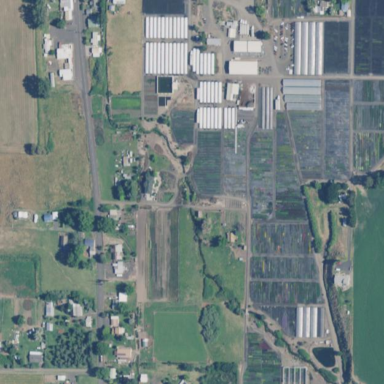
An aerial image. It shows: Plant nursery.